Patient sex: M
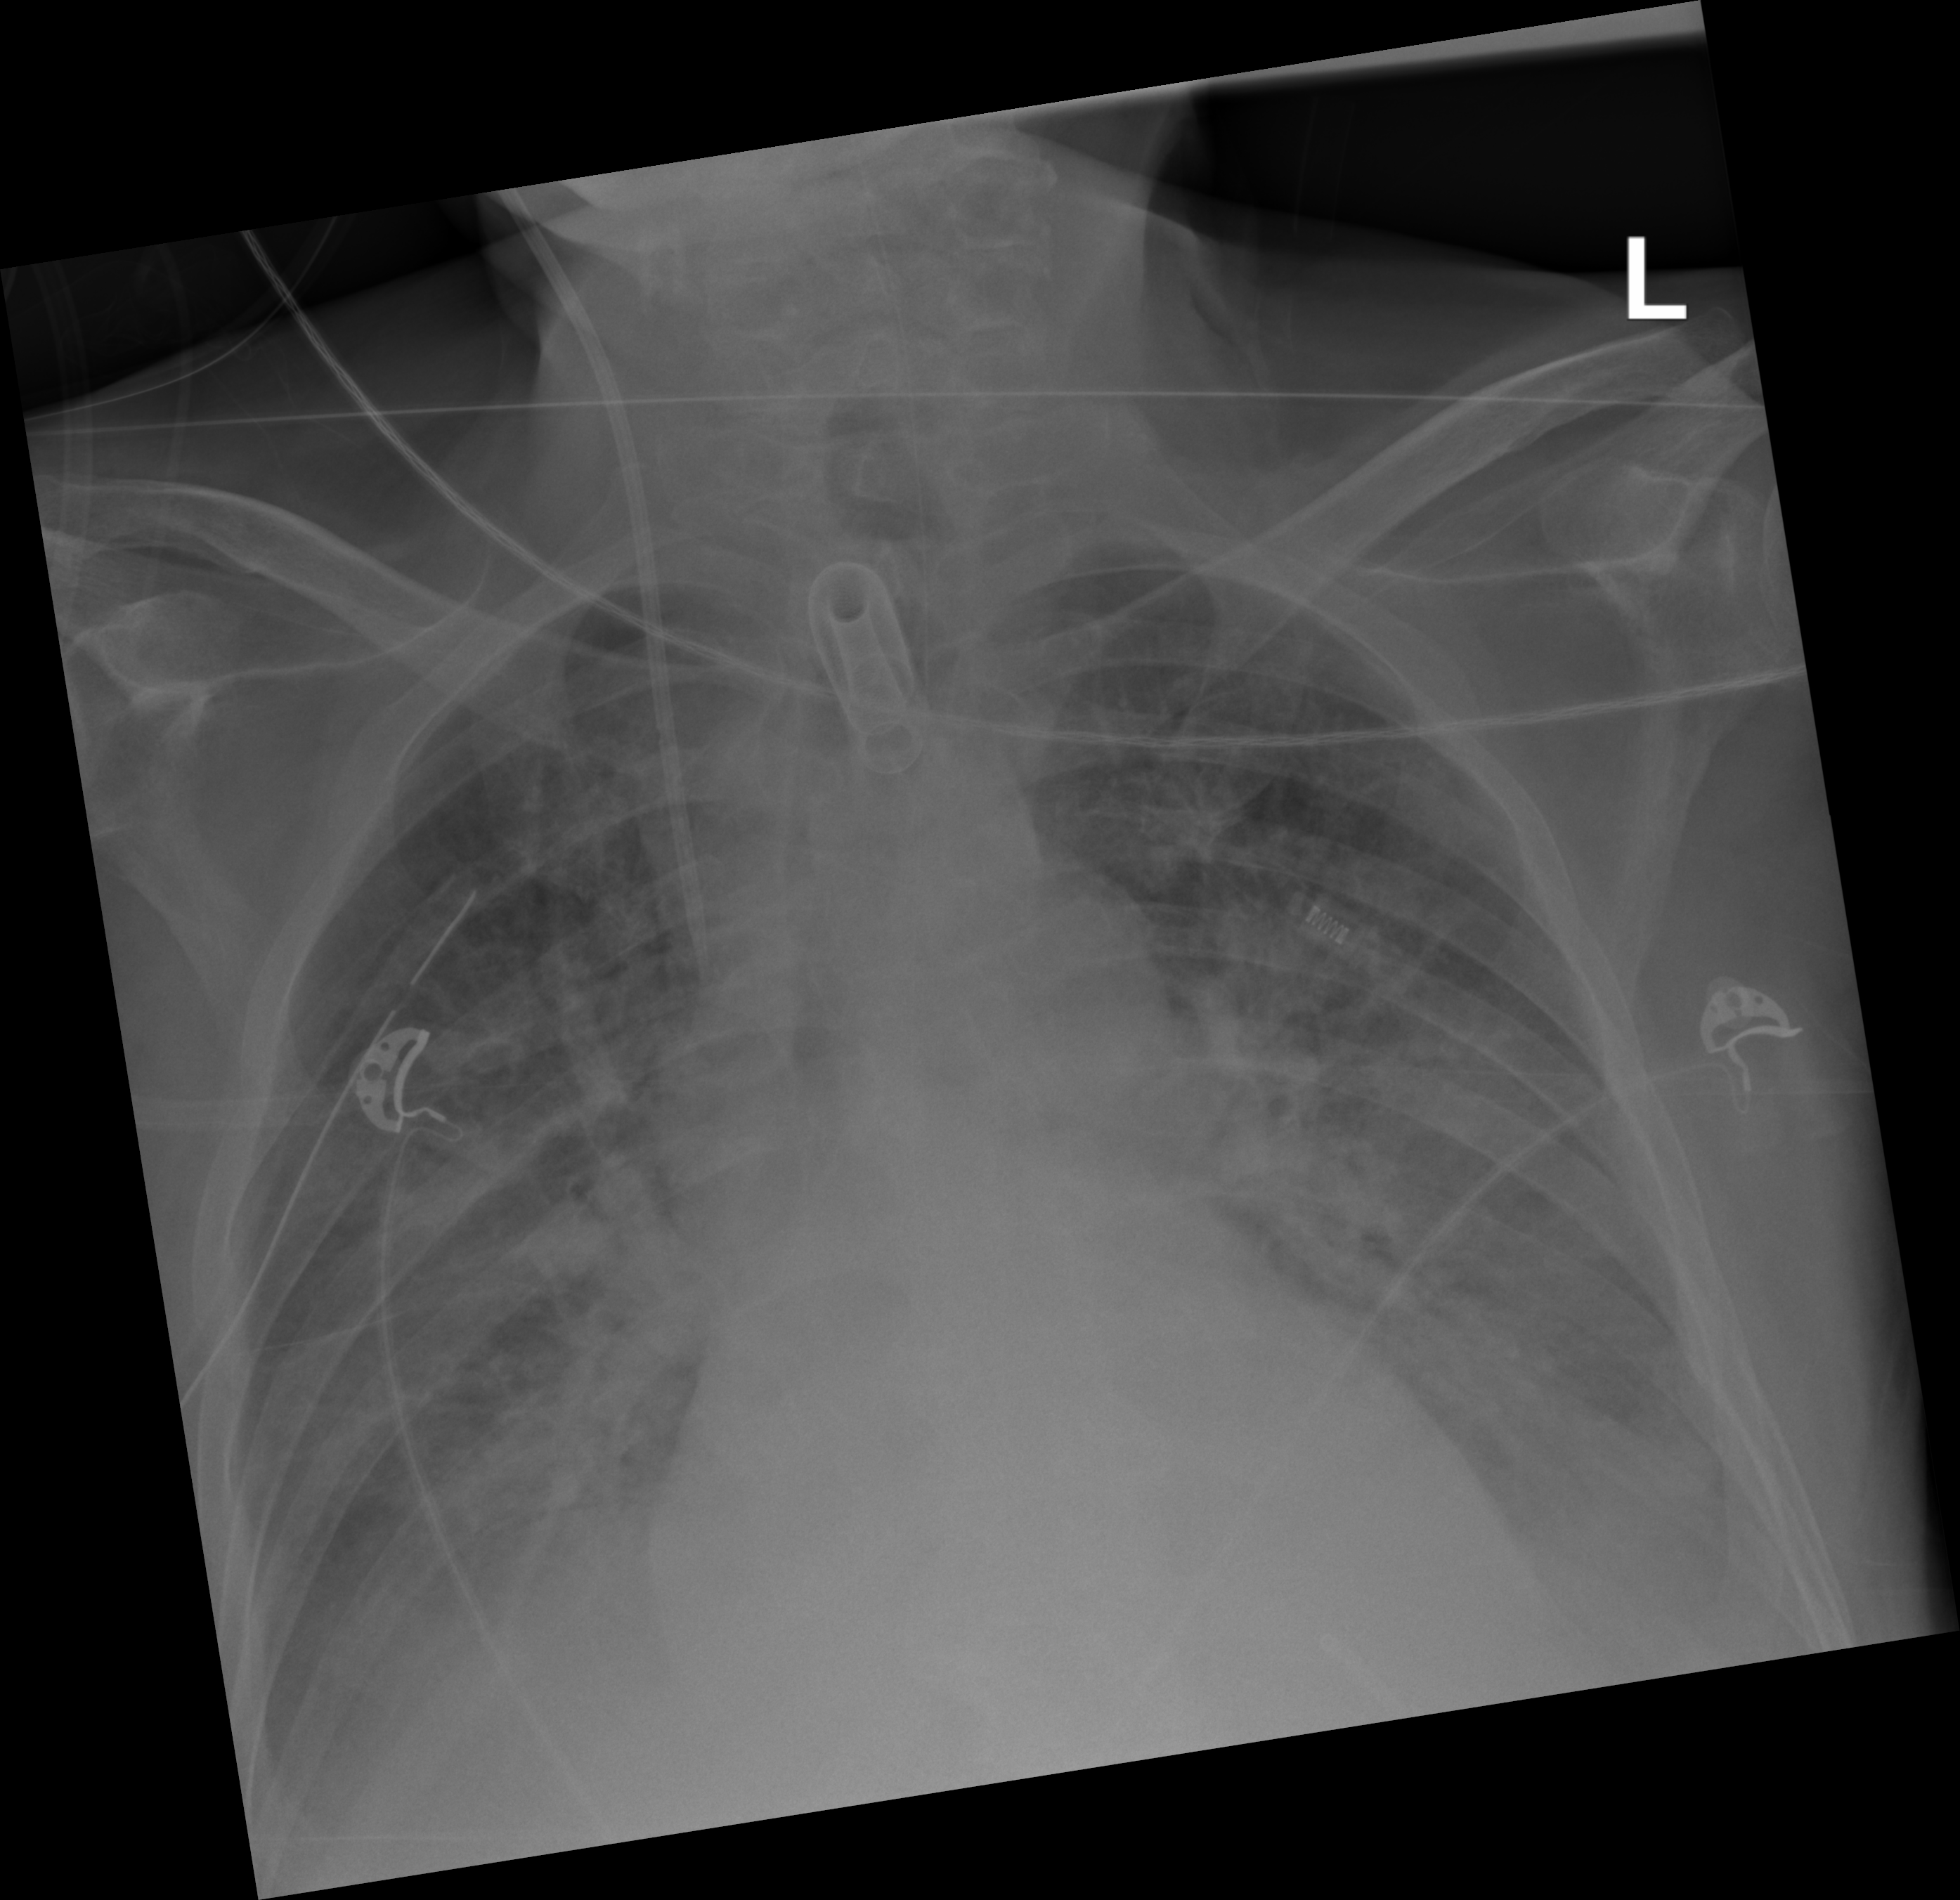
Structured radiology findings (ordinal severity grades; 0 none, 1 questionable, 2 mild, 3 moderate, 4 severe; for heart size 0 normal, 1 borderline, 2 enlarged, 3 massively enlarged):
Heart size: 2
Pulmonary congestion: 3
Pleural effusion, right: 3
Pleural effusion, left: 3
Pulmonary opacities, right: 2
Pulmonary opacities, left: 2
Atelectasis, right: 2
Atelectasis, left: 2